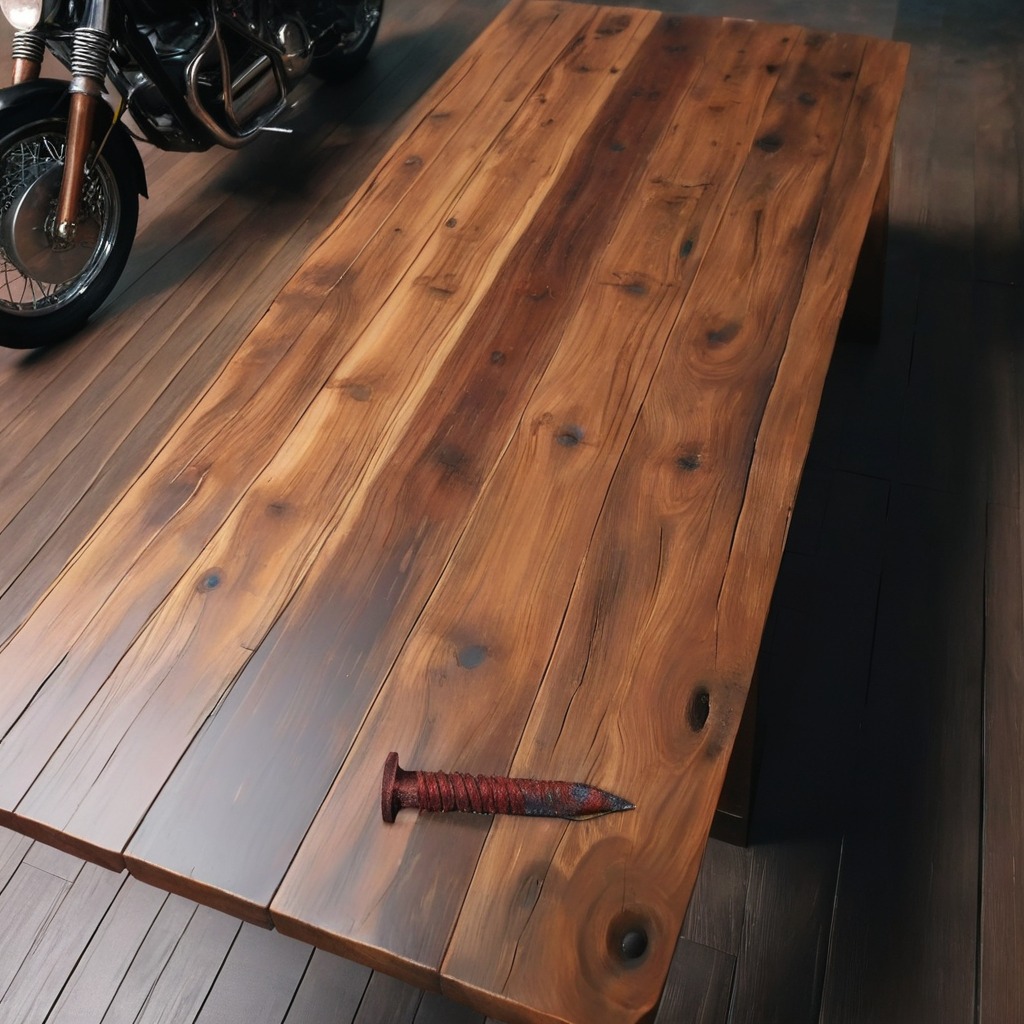
An iron nail is lying on the wooden table in a vintage motorcycle garage.